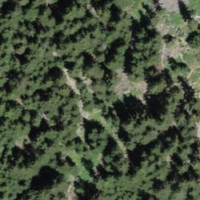
EUNIS habitat code: 43
Species observed at this site:
Nucifraga caryocatactes